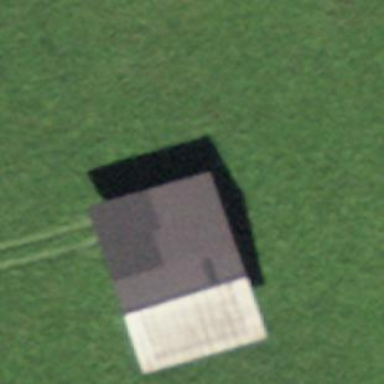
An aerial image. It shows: Rural barn.